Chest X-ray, AP view. Patient: 31 years old, sex M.
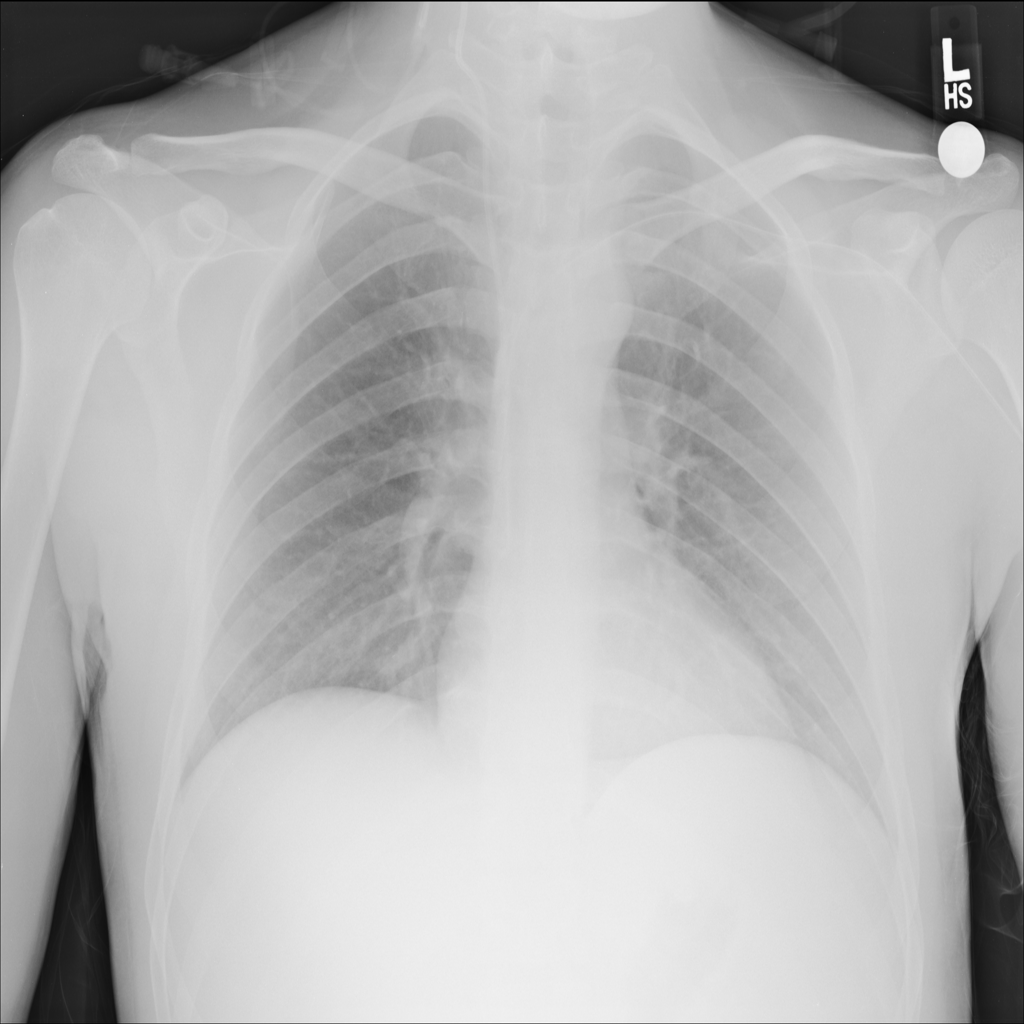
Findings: No Finding